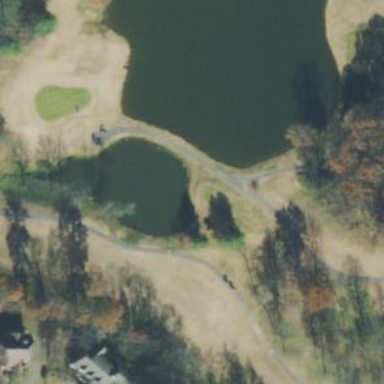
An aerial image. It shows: Pond serving as water hazard on golf course.